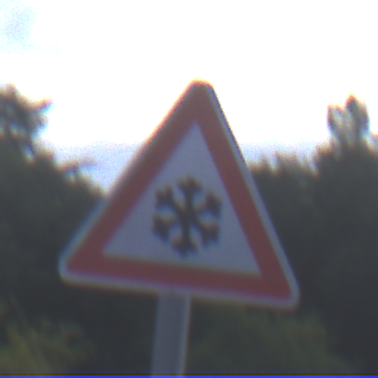
Verkehrszeichen: SchneeOderEisglaette
Umgebung: Outdoor, Suburban
Tageszeit: SunriseSunset
Wetter: PartlyCloudy
Licht: Natural
Jahreszeit: NotSpecified
Kontrast: LowContrast